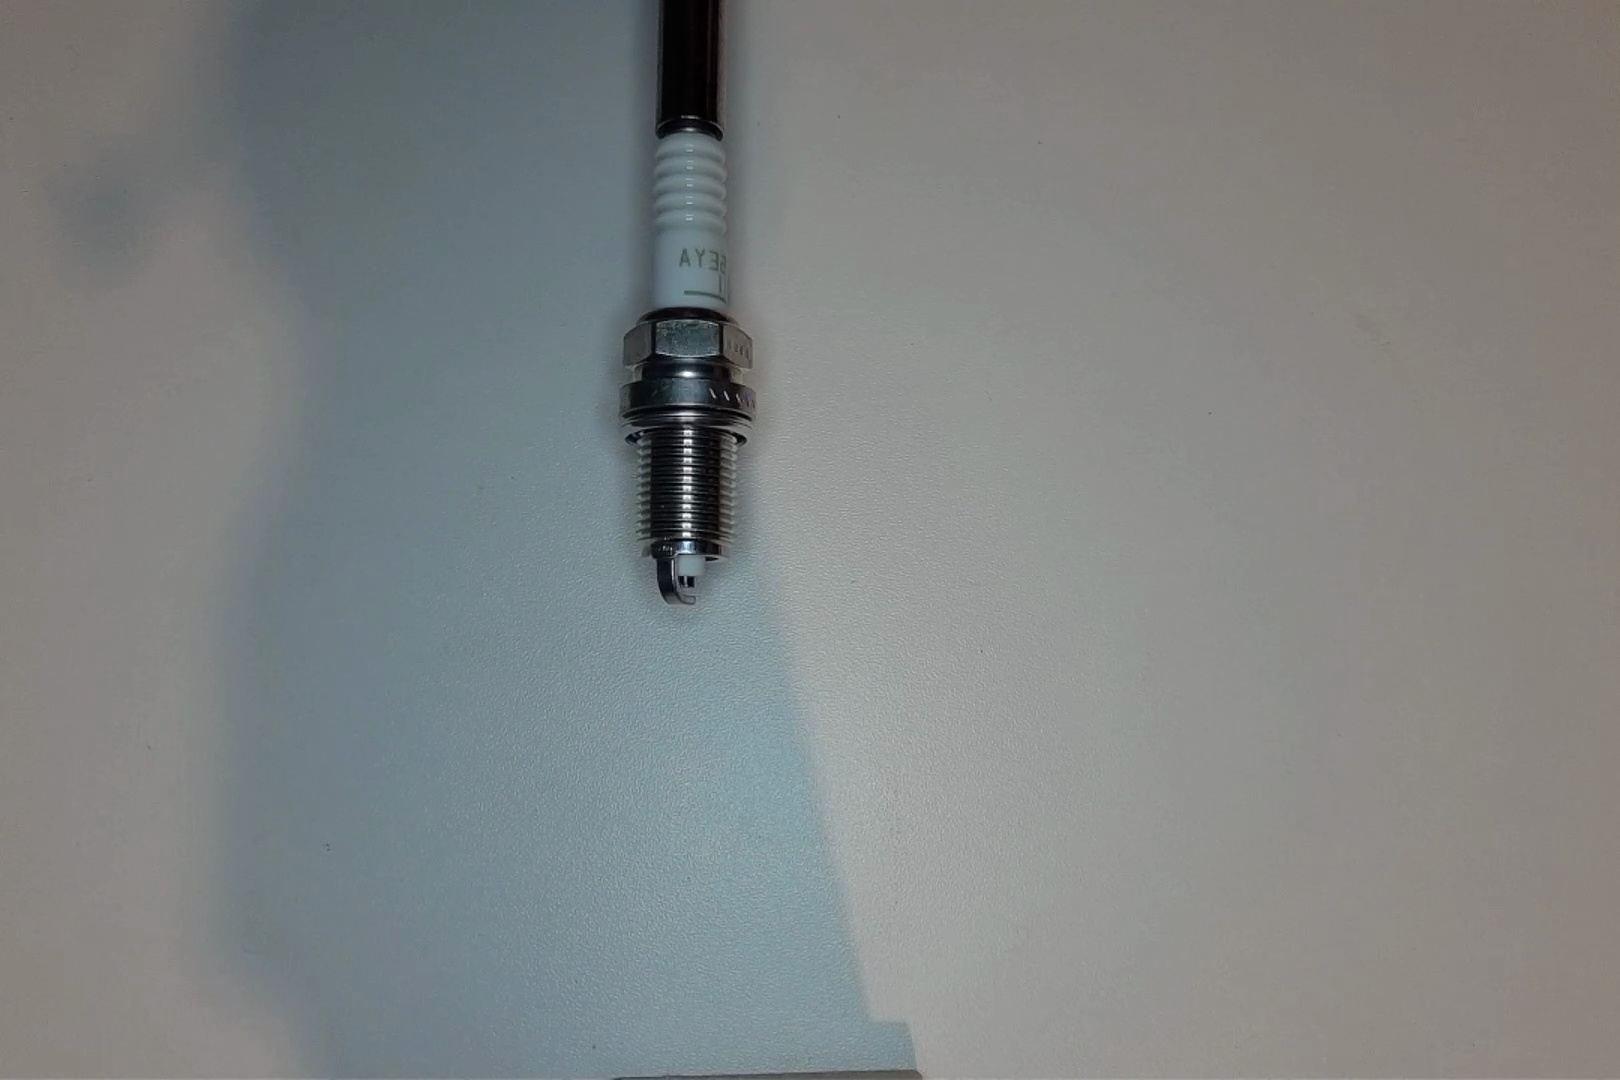
Label: normal